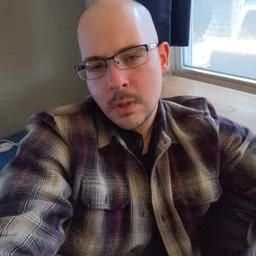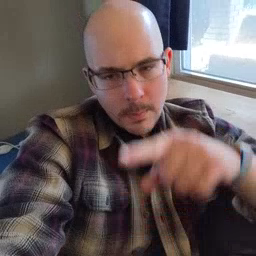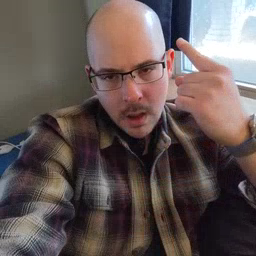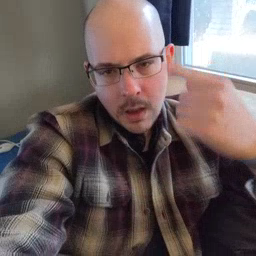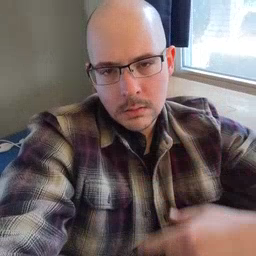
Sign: black